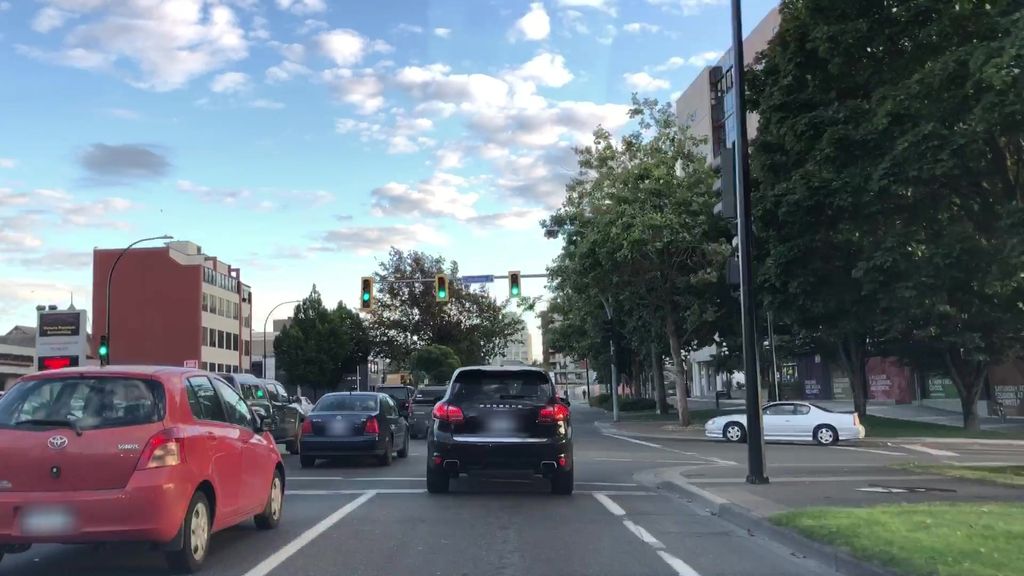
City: victoria